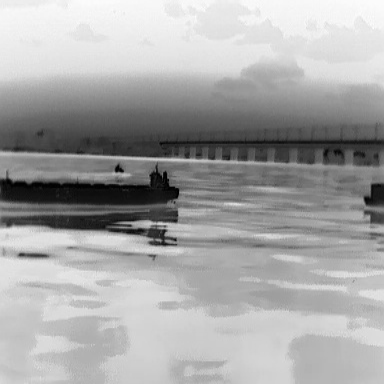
There are two objects shown in the infrared image, including a liner, and a warship.